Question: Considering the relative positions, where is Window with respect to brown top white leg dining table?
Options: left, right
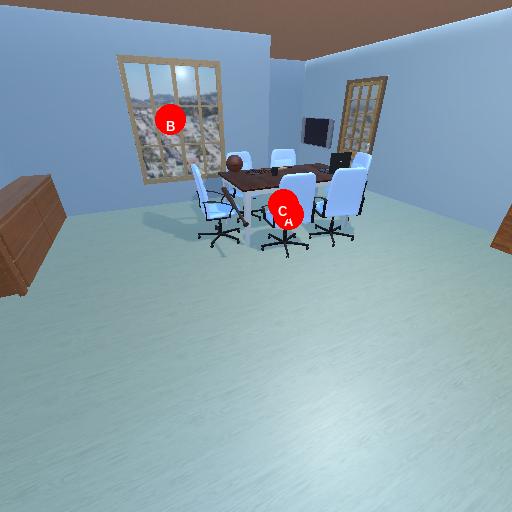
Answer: left